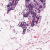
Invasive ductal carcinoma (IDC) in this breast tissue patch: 0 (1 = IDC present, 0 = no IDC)